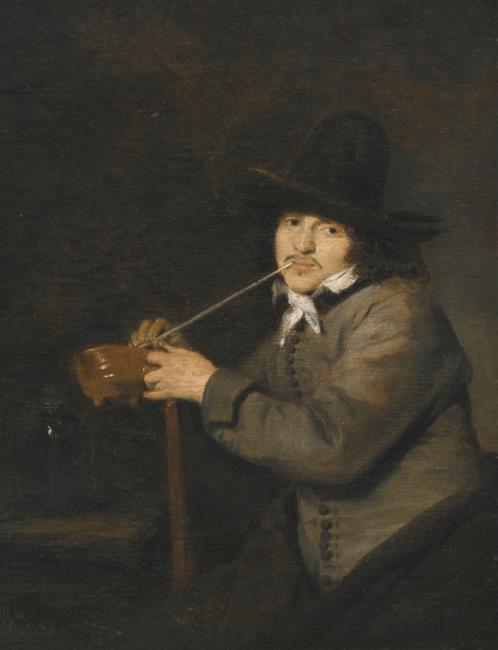
Title: Man smoking a pipe
Artist: Gerard ter Borch (II)
Earliest date: 1649
Latest date: 1650
Genre: painting
Iconography: Tobacco
Keywords: genre, man, pipe, smoking (activity), fire pot, knee-length portrait